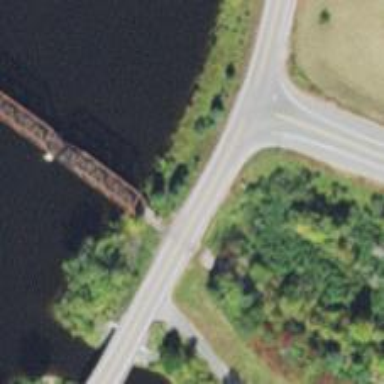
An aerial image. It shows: Disused railway bridge.